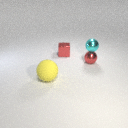
large yellow rubber sphere to the left of small red metal cube